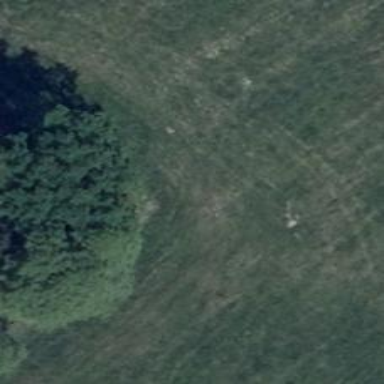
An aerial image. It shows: Hunting stand.